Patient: sex M, age 71
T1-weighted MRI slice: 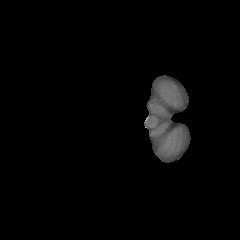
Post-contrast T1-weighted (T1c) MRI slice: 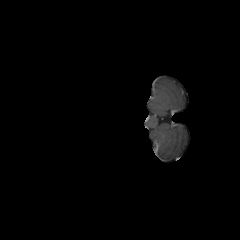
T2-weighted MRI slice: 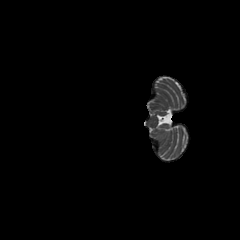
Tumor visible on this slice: no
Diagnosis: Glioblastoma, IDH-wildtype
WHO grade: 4